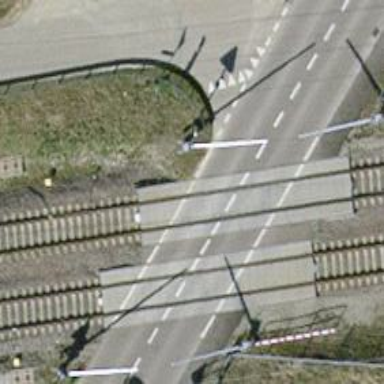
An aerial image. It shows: Level railway crossing with flashing lights. The barrier at the crossing is of the double half type.